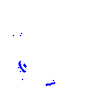
Particle: proton